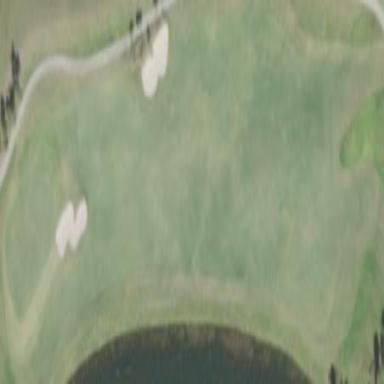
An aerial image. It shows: Grassy area designated as golf fairway.